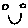
Label: smiley face